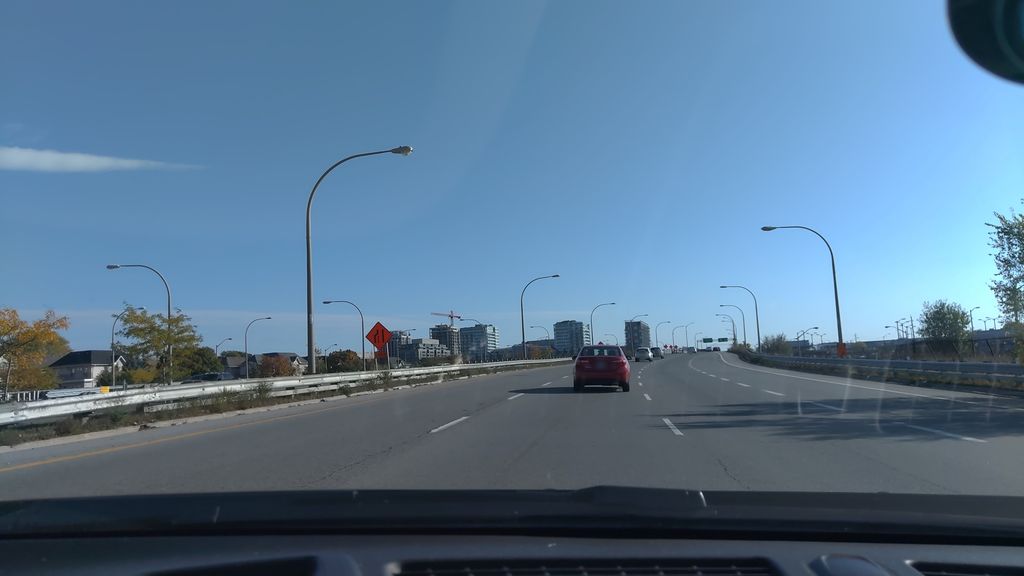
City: toronto